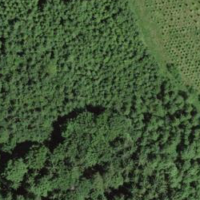
EUNIS habitat code: 41
Species observed at this site:
Pholidoptera griseoaptera
Aphantopus hyperantus